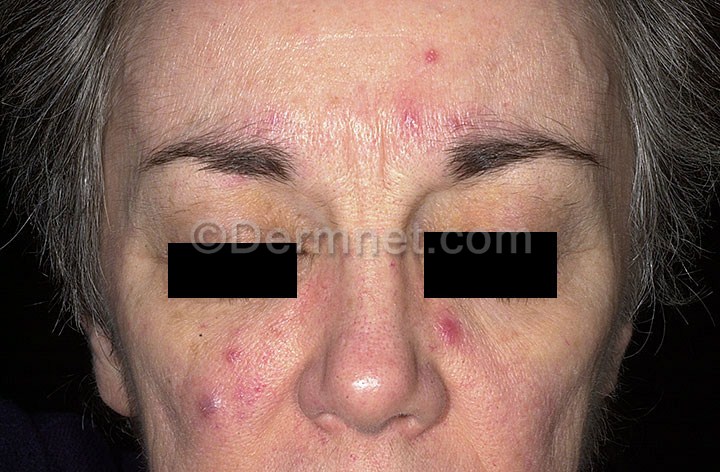
Disease: Acne and Rosacea Photos